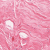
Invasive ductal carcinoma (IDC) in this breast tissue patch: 0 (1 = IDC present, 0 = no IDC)